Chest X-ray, AP view. Patient: 25 years old, sex M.
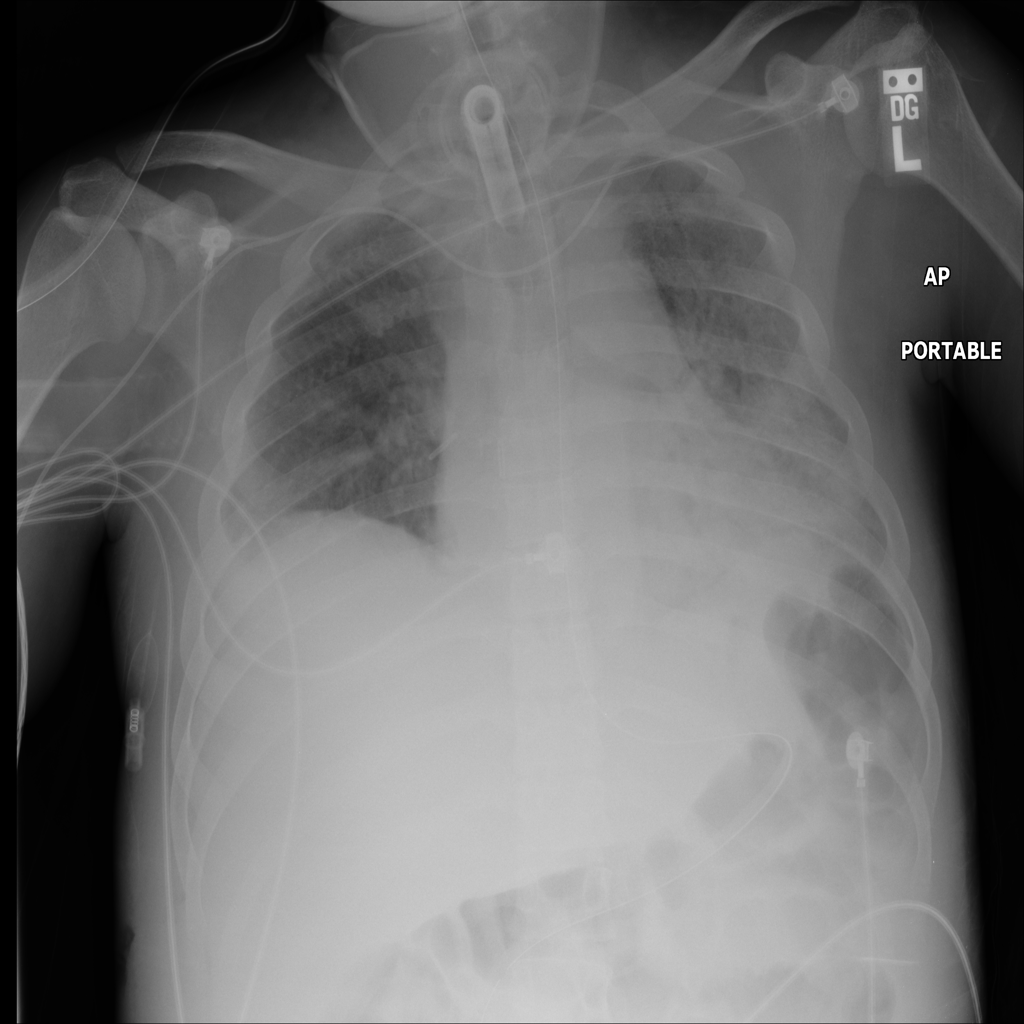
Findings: Infiltration